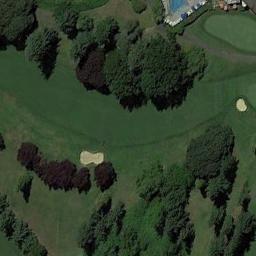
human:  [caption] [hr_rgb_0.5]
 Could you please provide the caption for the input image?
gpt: There are many trees near the golf course .

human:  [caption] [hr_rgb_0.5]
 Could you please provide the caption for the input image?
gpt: There are several bunkers on a large green lawn on the golf course, Many trees and a building with a swimming pool .

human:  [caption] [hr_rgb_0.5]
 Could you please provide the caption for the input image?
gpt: The golf course has a putting green, A fairway, Some barrier trees and two sandpits and some barrier trees are on both sides of the fairway .

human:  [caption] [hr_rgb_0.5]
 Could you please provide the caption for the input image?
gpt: There are several rows of trees on this lawn .

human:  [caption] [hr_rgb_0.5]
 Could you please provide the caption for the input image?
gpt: There are two bunkers and many green trees on the golf course .